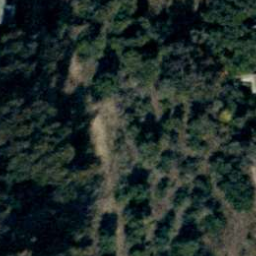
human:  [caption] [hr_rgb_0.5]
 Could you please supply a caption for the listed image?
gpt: A dense forest with lots of green plants .

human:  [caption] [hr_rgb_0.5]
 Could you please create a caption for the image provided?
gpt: This is a dense forest with dark green plants .

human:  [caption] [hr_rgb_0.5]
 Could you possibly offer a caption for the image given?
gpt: There is a dense forest with some plants in the shadow .

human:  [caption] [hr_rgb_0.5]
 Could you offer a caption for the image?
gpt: This is a forest with lots of green plants in the shadow .

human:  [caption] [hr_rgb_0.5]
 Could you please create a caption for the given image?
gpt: A dense forest with dark green plants .